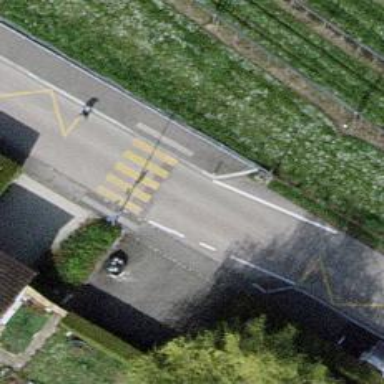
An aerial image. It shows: Chicane for traffic calming.